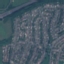
Land use / land cover class: Residential